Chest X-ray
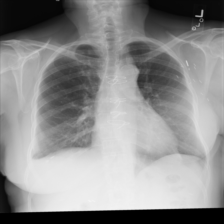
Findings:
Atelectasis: negative
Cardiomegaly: negative
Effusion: negative
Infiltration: negative
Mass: negative
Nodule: negative
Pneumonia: negative
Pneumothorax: negative
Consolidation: negative
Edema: negative
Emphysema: negative
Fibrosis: negative
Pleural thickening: negative
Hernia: negative